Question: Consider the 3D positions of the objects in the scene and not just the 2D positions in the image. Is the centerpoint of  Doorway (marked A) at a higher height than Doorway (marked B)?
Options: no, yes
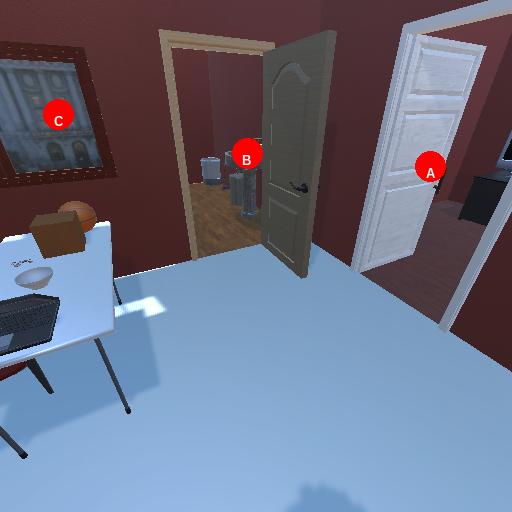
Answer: no